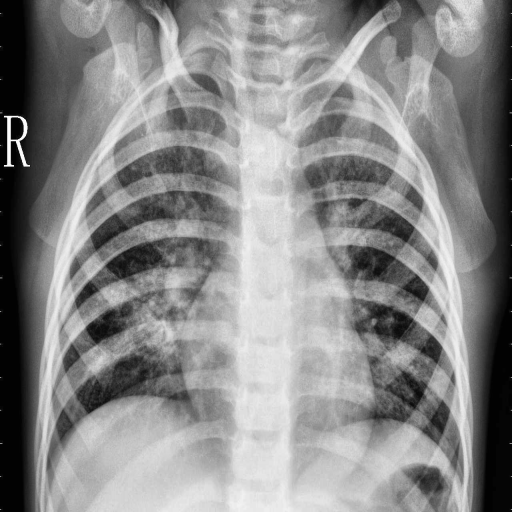
Finding: PNEUMONIA